Question: Is it available in interface builder still? I know I can do it in the simulator by editing a scheme but wondering if it's possible to do in Xcode interface builder still?
This is a picture of what I am looking for:

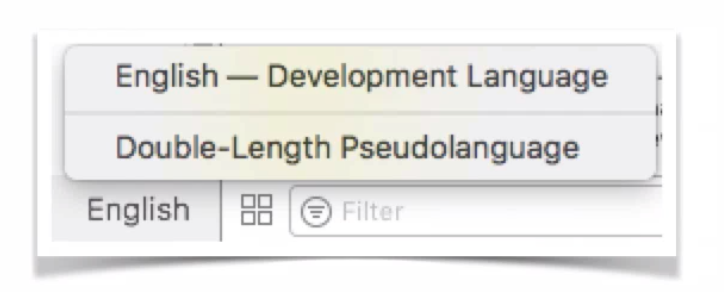
Answer: yes, it is. go to your storyboard, select the assistant editor. then in the top bar of the right pane choose "preview". and finally in the bottom bar you choose the double-length pseudolanguage.